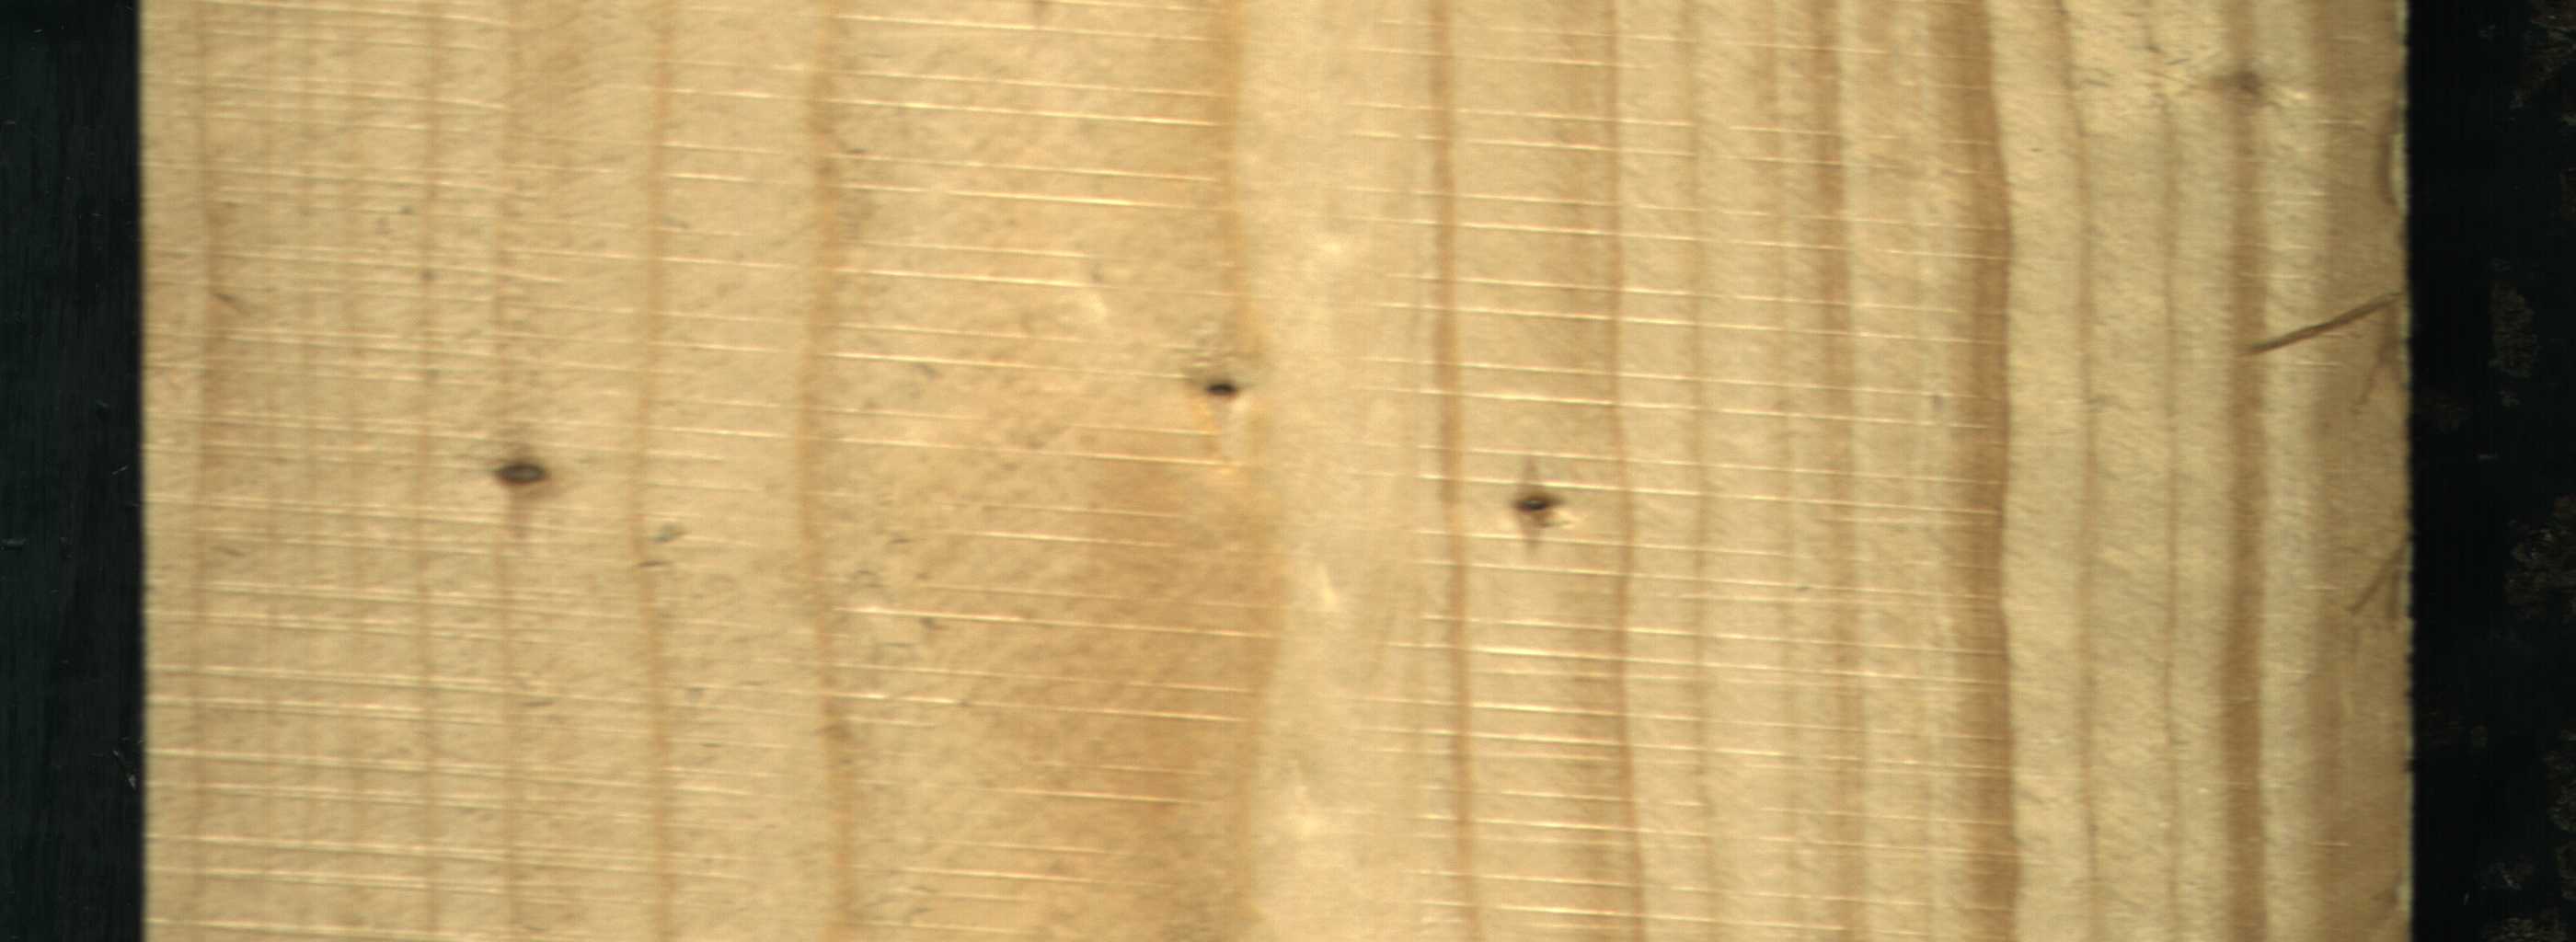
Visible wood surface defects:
Crack
Dead_Knot
Live_Knot
Live_Knot